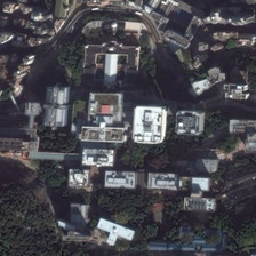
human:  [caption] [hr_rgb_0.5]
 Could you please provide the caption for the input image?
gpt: The central building is neat, but the other one is dirty.

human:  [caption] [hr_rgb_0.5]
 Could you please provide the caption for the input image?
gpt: Many trees and dark green buildings.

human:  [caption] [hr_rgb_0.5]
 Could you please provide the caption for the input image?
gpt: Many dark green trees and buildings.

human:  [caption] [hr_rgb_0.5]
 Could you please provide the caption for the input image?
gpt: The central building is more orderly, but the latter is dirty.

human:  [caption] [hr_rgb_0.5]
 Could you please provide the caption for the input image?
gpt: The central building is relatively neat, but the other one is disorganized.